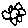
Label: flower